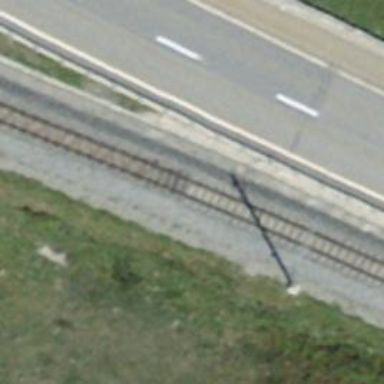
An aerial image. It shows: Narrow-gauge railway with 1 track. The tracks are electrified with contact line.